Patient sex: M
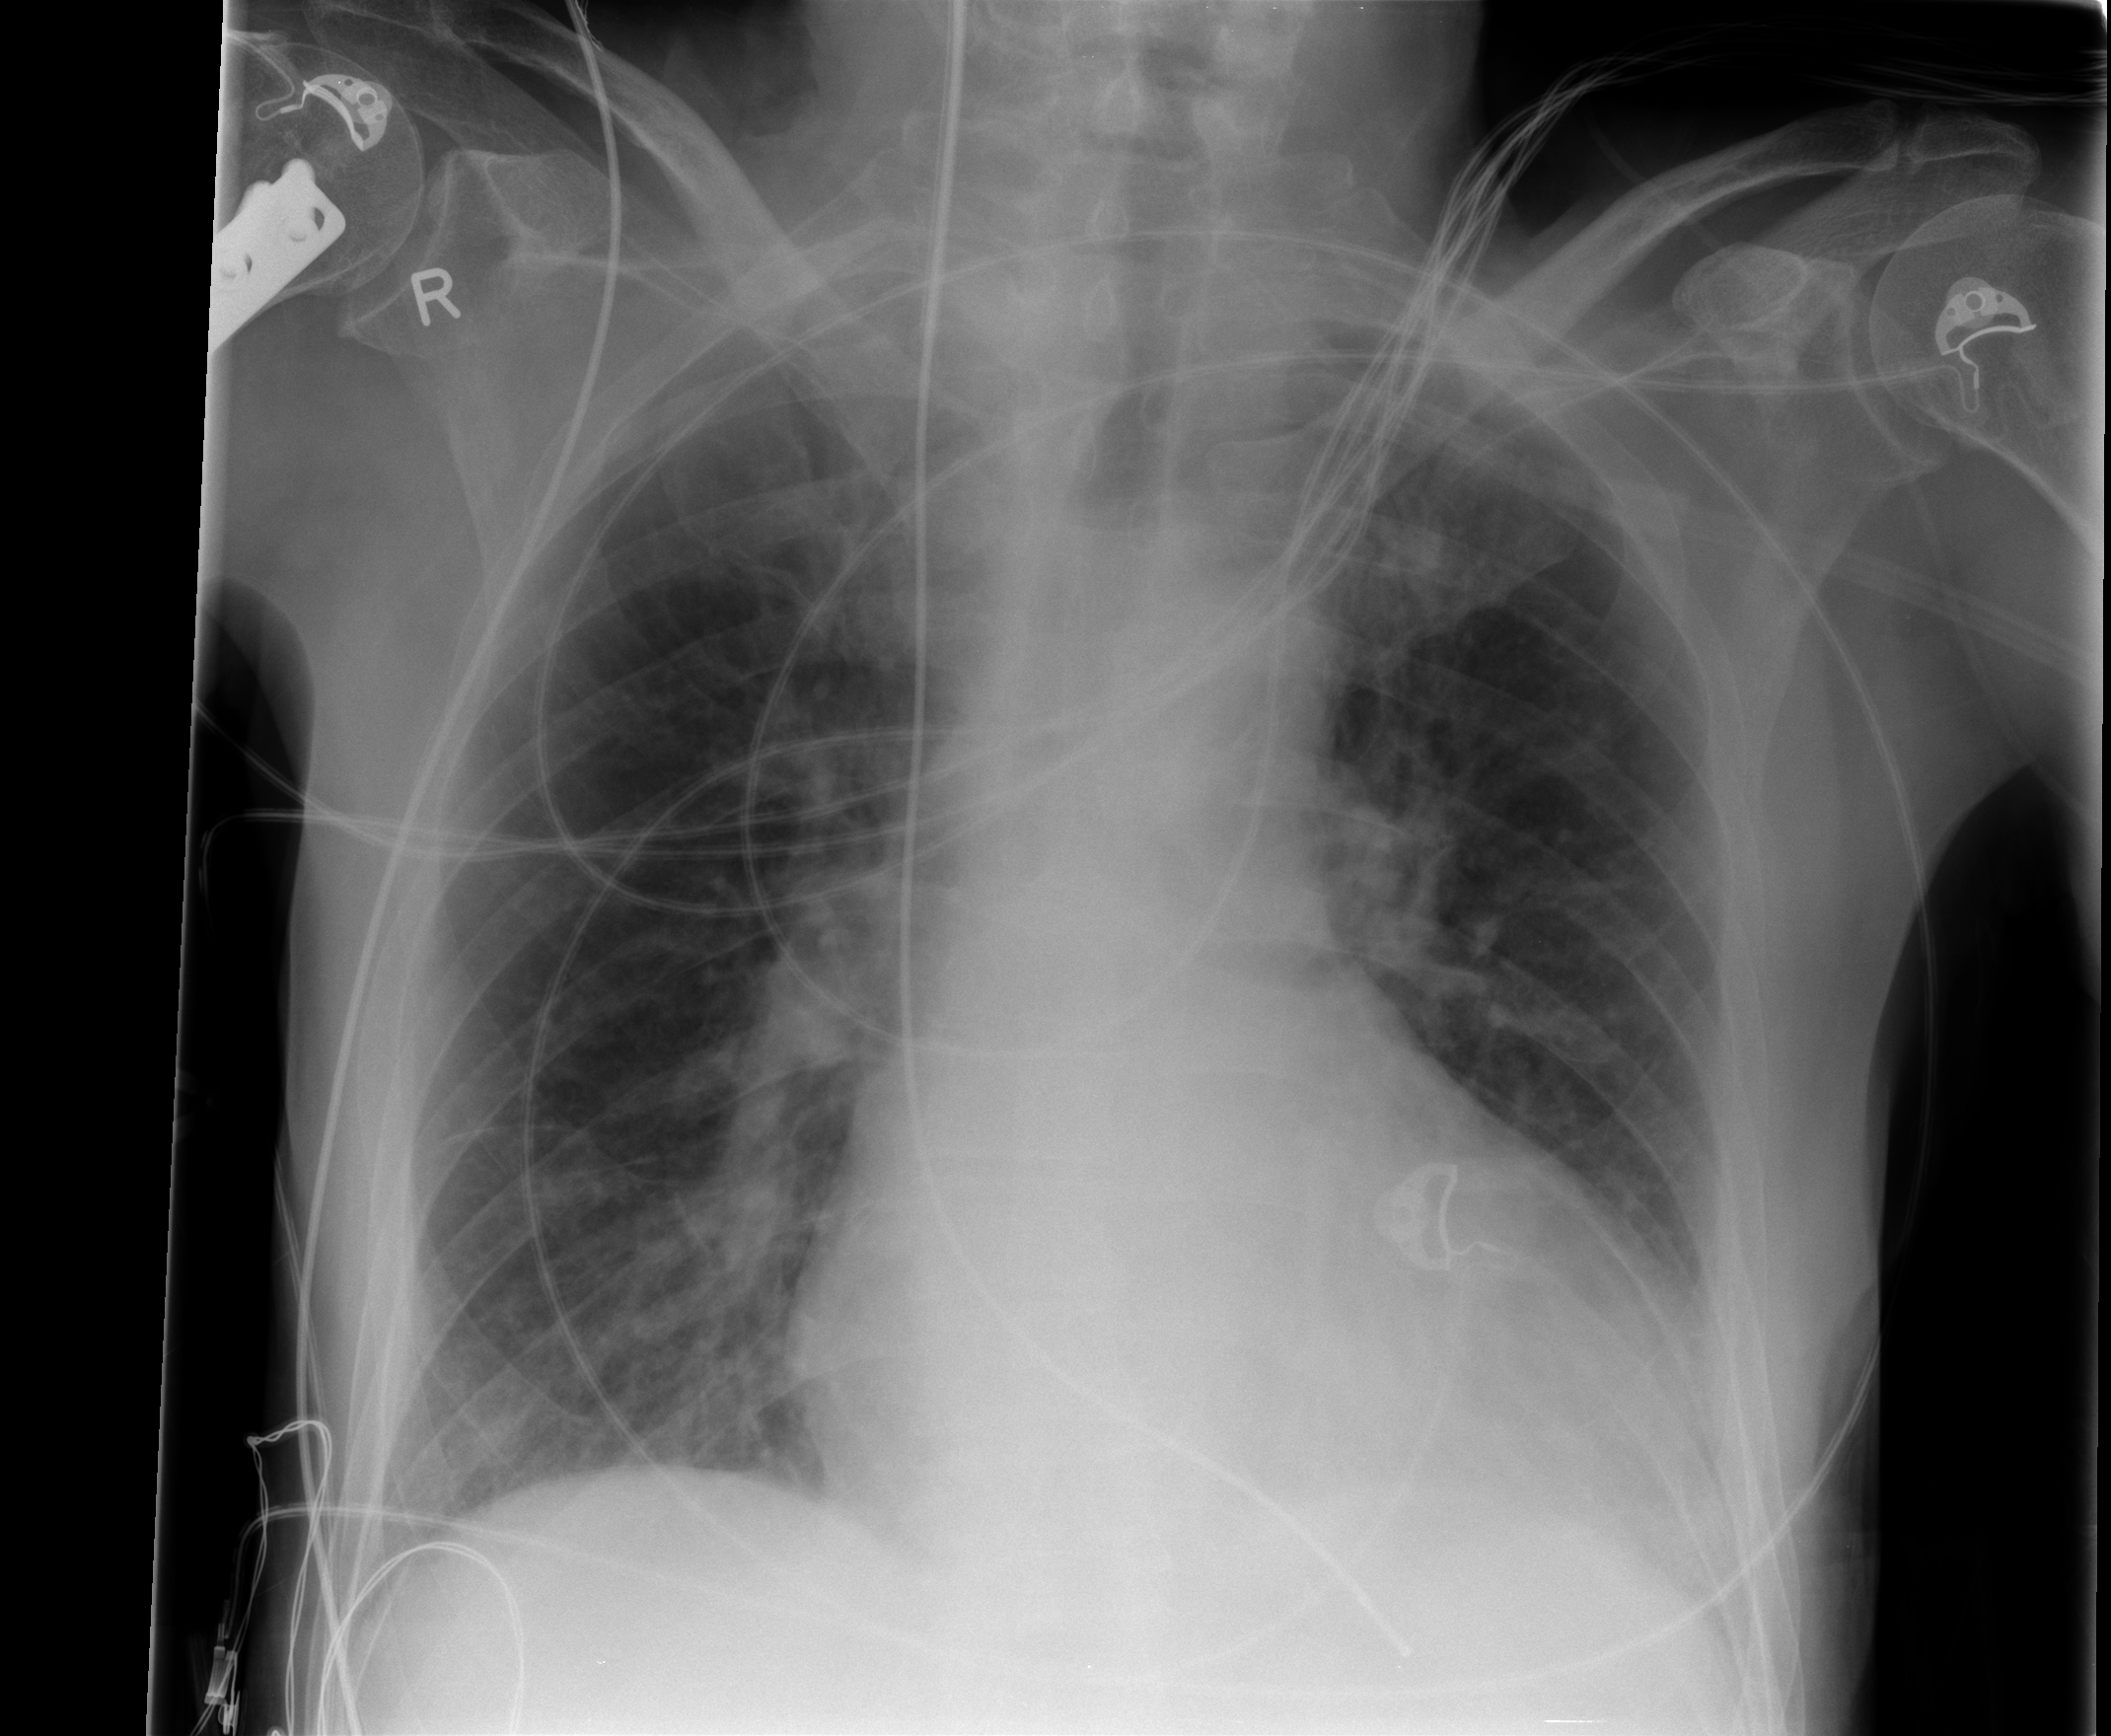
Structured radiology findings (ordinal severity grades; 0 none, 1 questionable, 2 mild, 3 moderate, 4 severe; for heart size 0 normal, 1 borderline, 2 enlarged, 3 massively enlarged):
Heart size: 2
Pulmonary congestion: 0
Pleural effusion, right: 0
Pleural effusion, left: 1
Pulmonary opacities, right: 0
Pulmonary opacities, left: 1
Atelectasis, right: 2
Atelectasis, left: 2